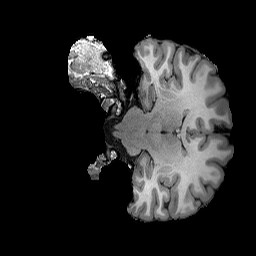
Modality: T1w
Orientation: coronal
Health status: healthy